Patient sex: F
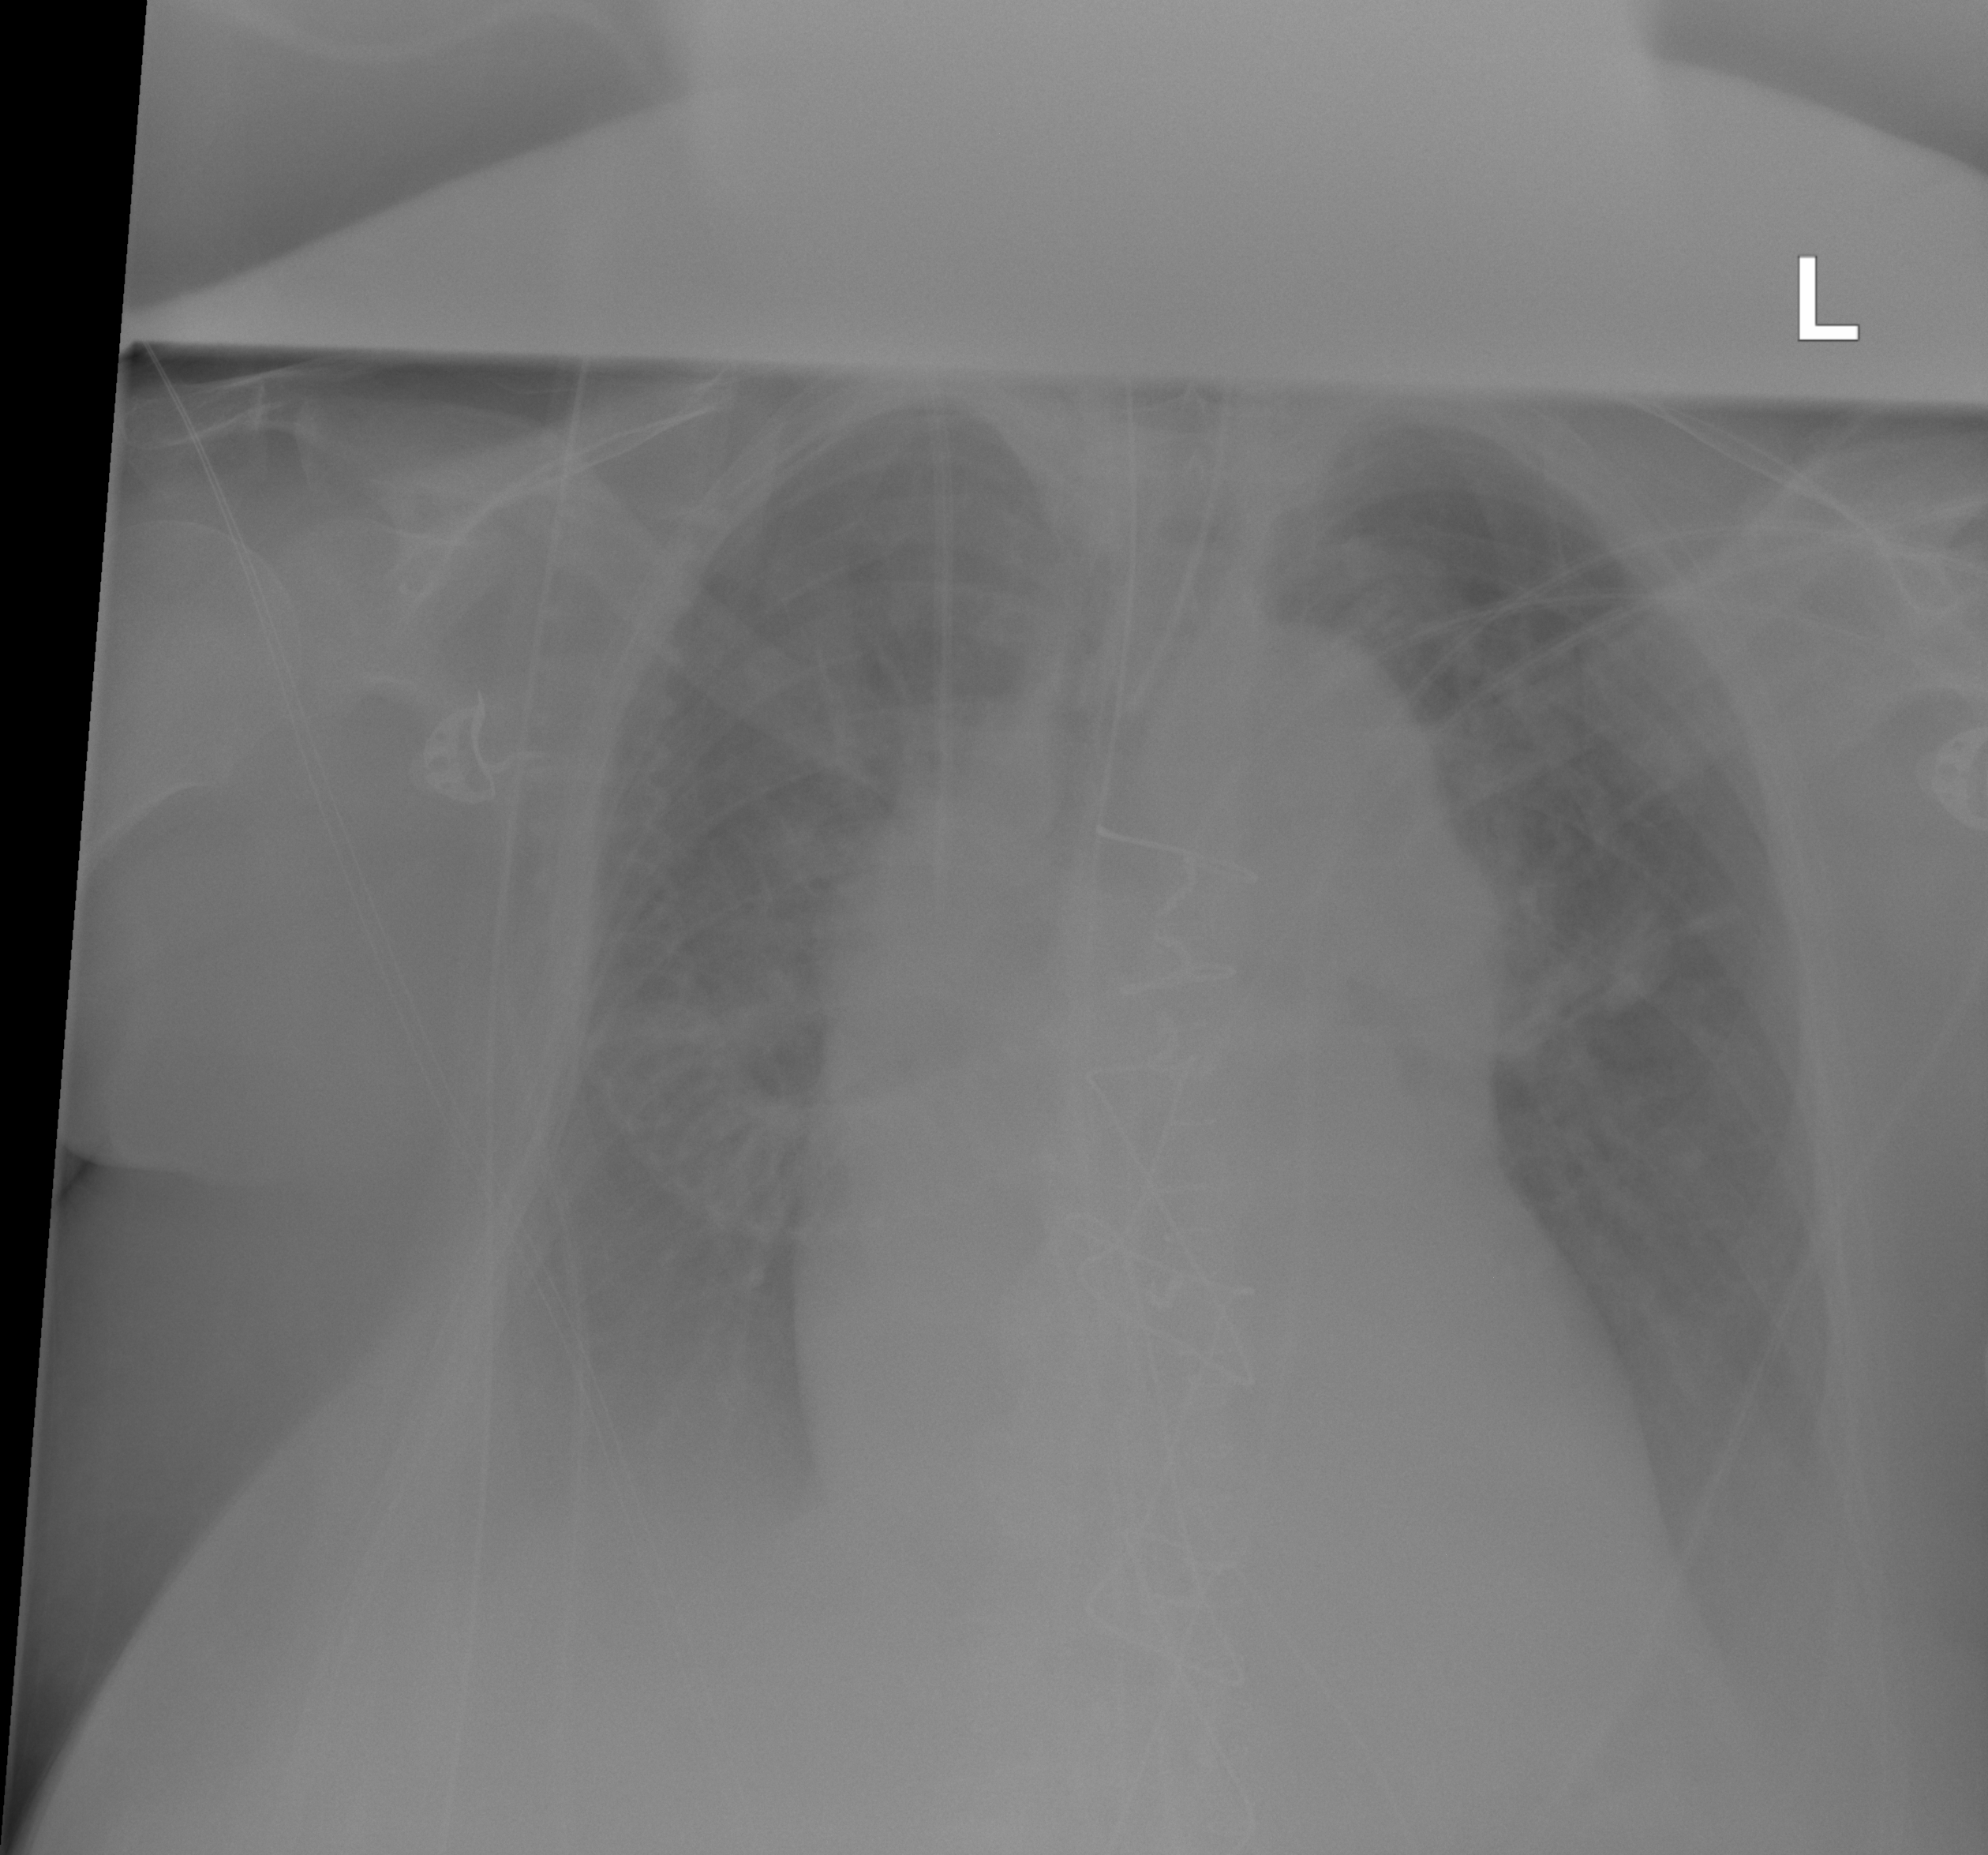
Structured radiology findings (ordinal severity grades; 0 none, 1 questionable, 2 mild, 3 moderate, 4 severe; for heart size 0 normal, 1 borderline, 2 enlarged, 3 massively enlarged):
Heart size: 2
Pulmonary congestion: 2
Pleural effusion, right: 2
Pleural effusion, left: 2
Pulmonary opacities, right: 0
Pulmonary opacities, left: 0
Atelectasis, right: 2
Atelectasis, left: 2